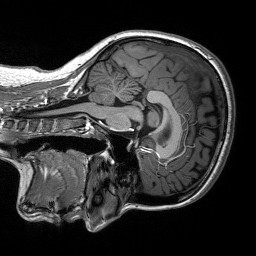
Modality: T1w
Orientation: sagittal
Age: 26
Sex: female
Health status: healthy
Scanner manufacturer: siemens
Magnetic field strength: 3 T
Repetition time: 2.53 s
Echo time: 0.00219 s